Question: I'm getting an error when trying to debug my AIR app on Android, "Device appears to be offline". It used to work. I have AIR installed. I'm not sure what changed. I think maybe AIR was updated and that changed something but I'm guessing.
I've attached an image.

I've restarted the device a few times. I'm using Flash Builder 4.7. I have AIR 3.6.0.597 installed. USB Debugging is enabled. It's also connected as a Media device (MTP) which I may have accidentally turned on (but I'm not sure and it doesn't seem there's a way to turn this off).
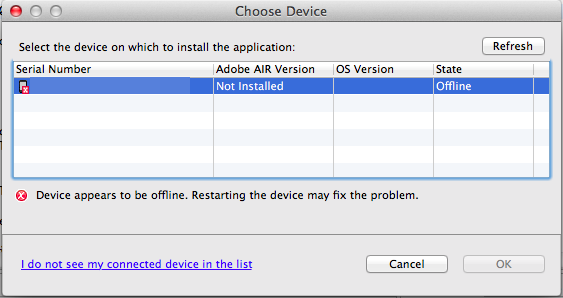
Answer: So here's how I got to work for the following.
I'm using Mac OSX 10.8.2, Nexus 7, Flash Builder 4.7 and AIR: 3.6.
1. Download the latest Android SDK here: http://developer.android.com/sdk/index.html
2. Unzip it and copy aapt, adb and dx.jar from the [android-sdk]\platform-tools\ directory (dx.jar is in the \platform-tools\lib directory).
3. Paste these files in the [FLEX_SDK_AIR_3.6]\libndroidin directory.
4. Restart Flash Builder
I think the dx.jar is necessary when creating the release build.
There's another issue that may be related, <URL>. Still trying to figure this one out.